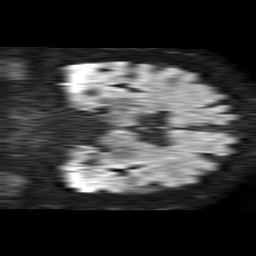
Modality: TRACE
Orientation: coronal
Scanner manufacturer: philips
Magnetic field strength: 1.5 T
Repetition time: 4.6 s
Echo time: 0.08517 s